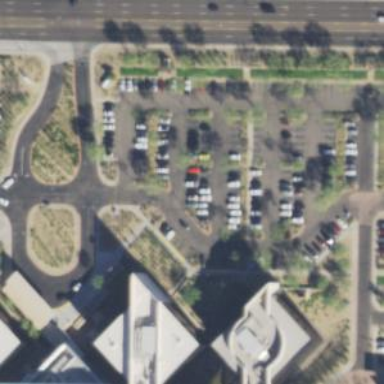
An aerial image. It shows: Parking area with surface.